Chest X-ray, PA view. Patient: 44 years old, sex F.
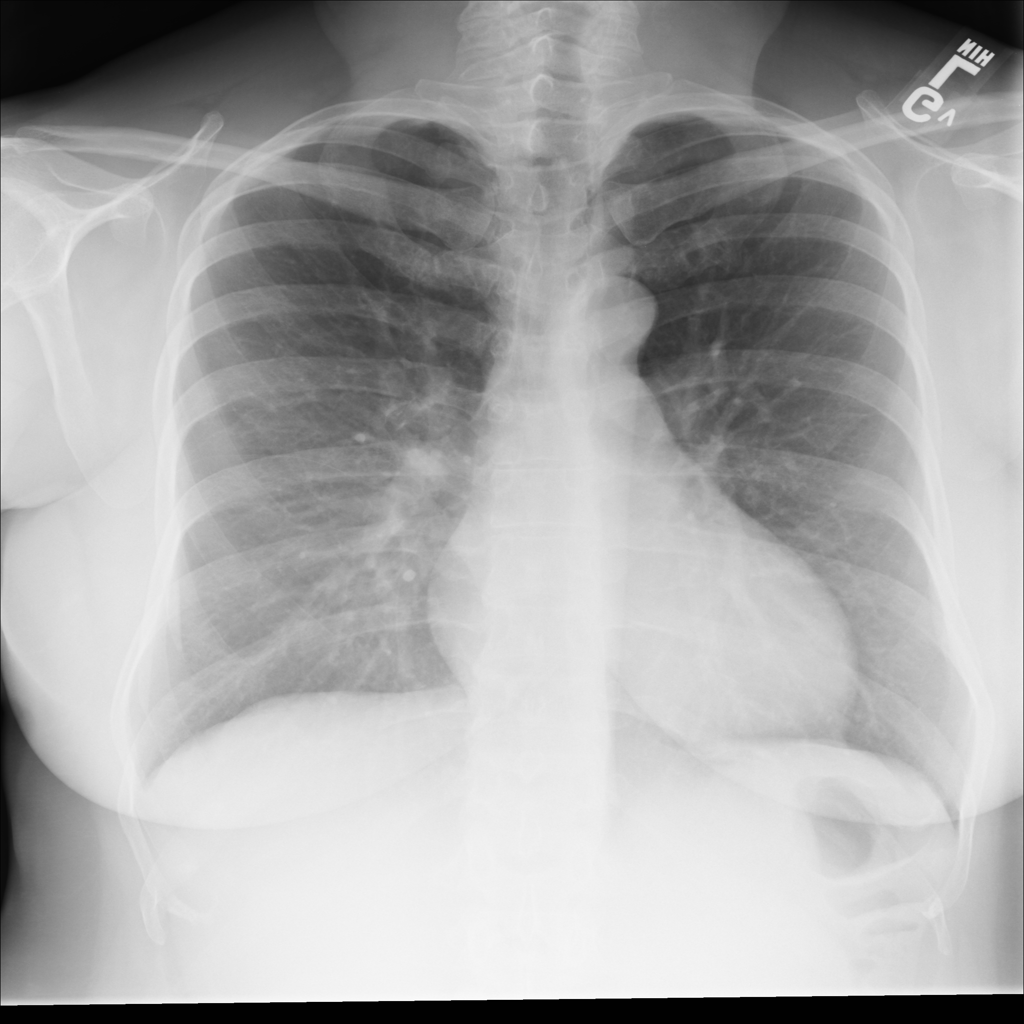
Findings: No Finding